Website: apple-inc
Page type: customer-info-address
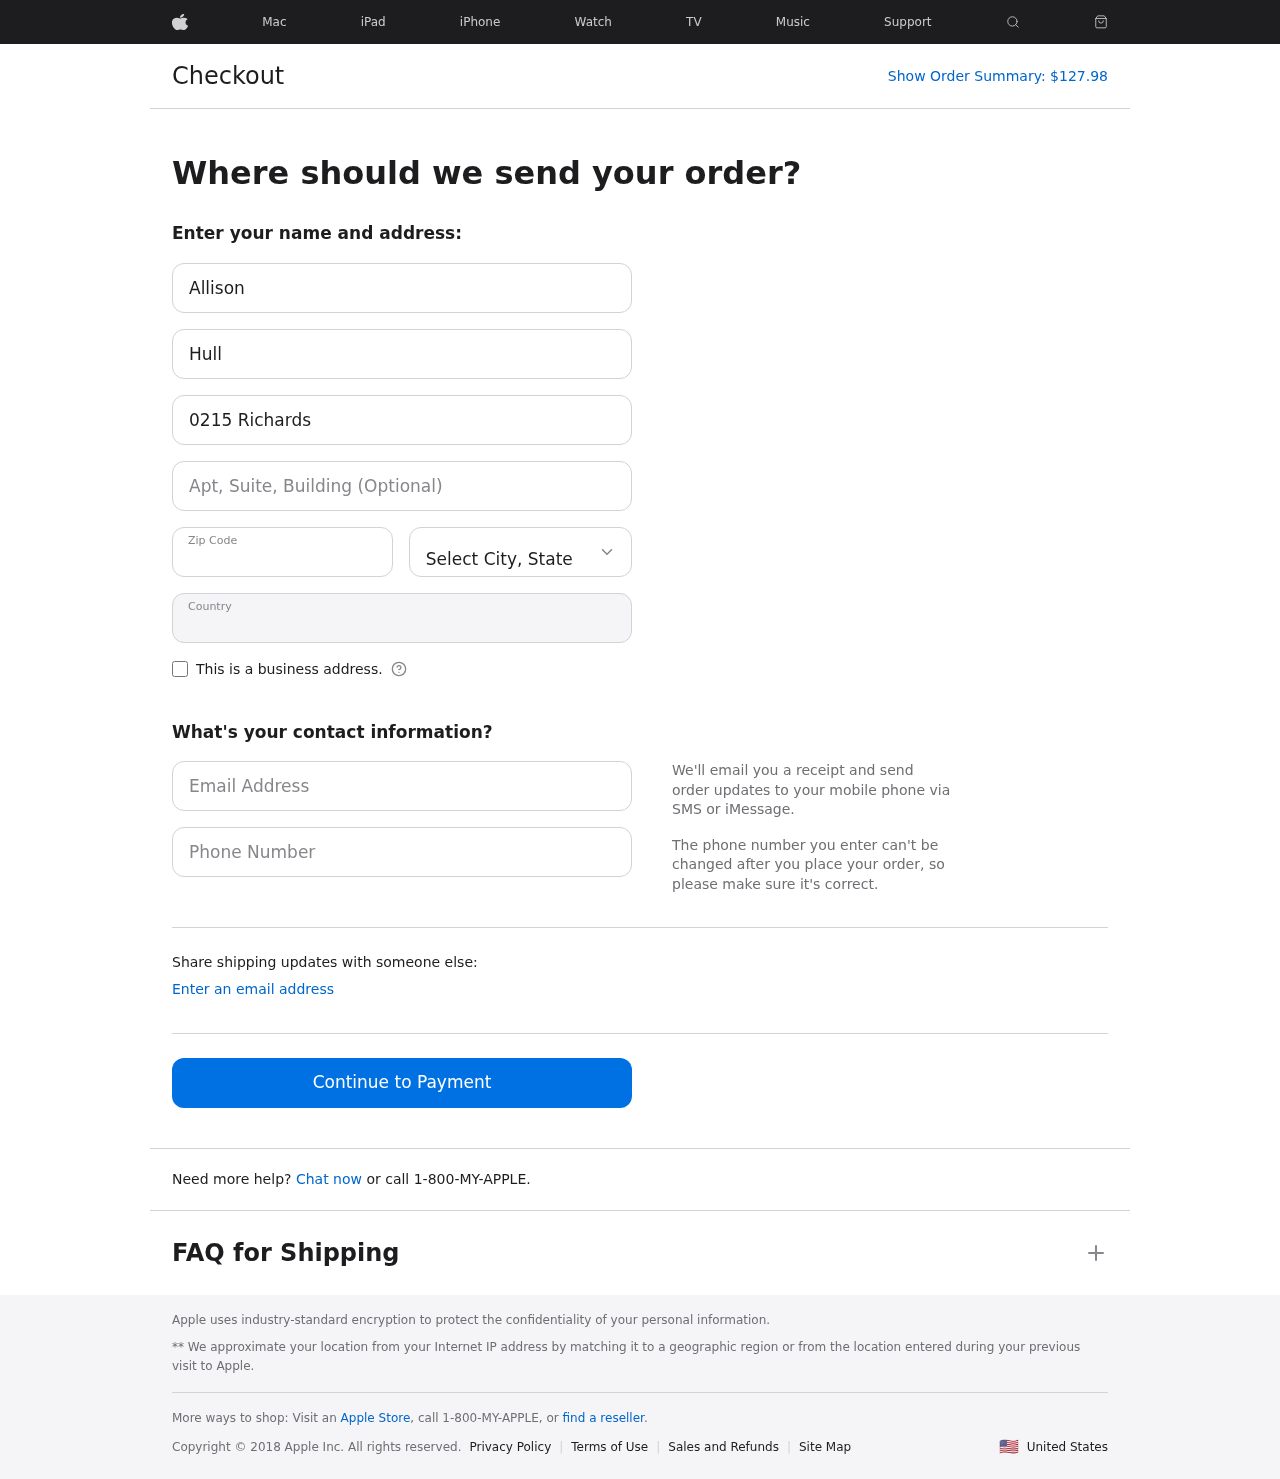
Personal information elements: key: PII_CITY_STATE
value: West Gregory, VA
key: PII_COUNTRY
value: United States
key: PII_EMAIL
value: allison_hull@yahoo.com
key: PII_FIRSTNAME
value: Allison
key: PII_LASTNAME
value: Hull
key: PII_PHONE
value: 2669974562
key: PII_POSTCODE
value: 80722
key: PII_STREET
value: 0215 Richardson Alley Apt. 860
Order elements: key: ORDER_TOTAL
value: $127.98